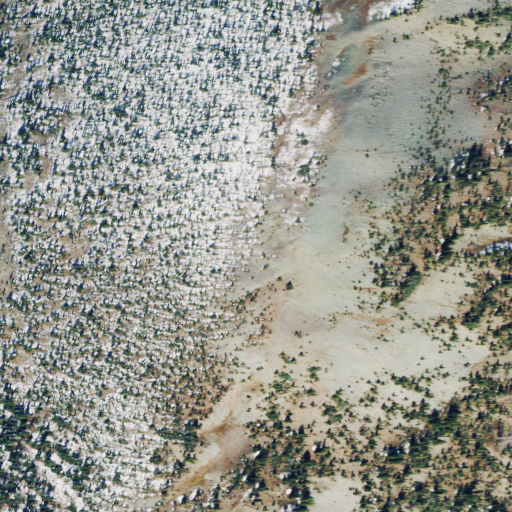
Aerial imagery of mountain in Montana named Omar Mountain containing evergreen forest, shrub, grassland, and barren land